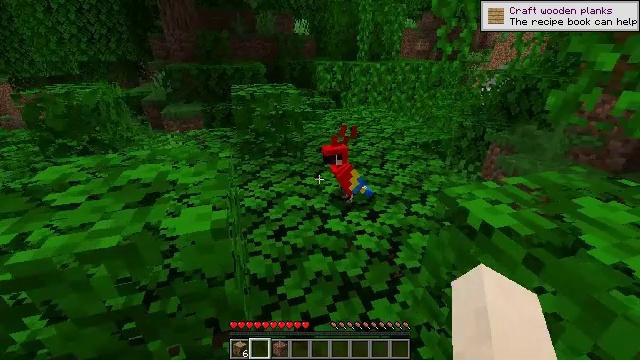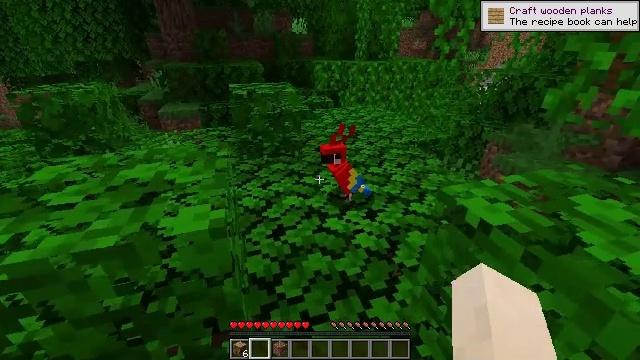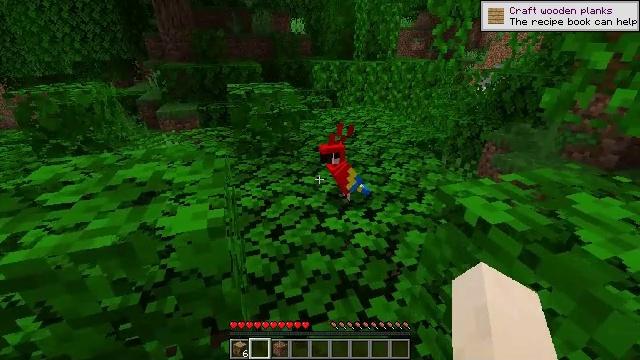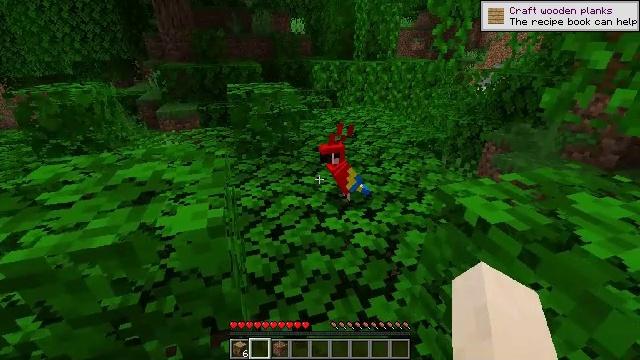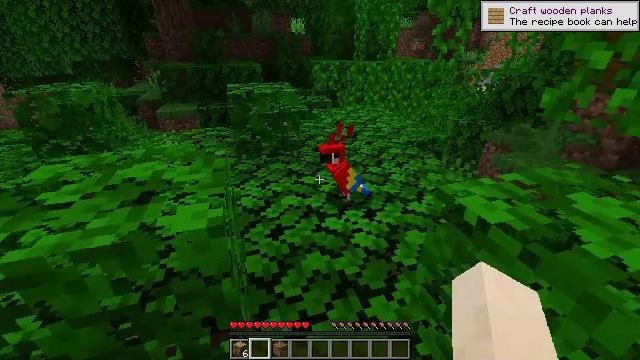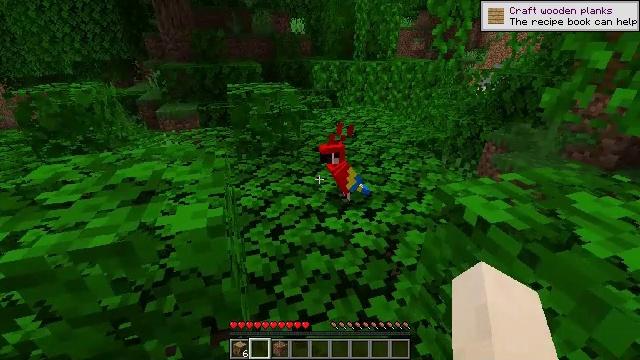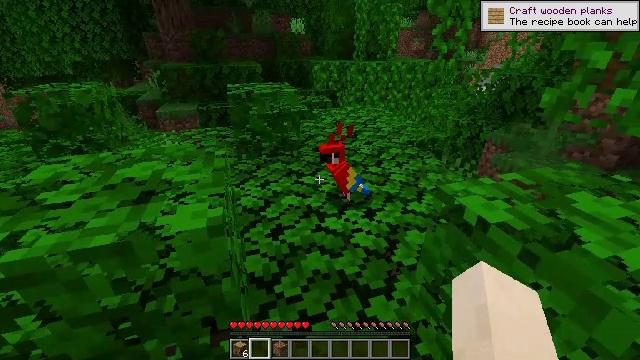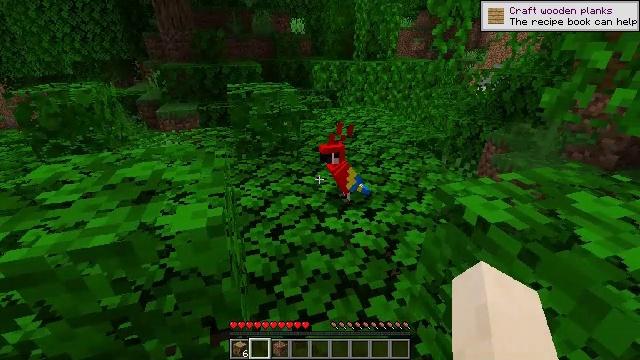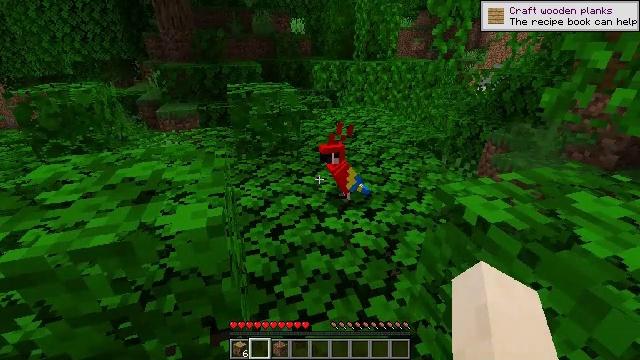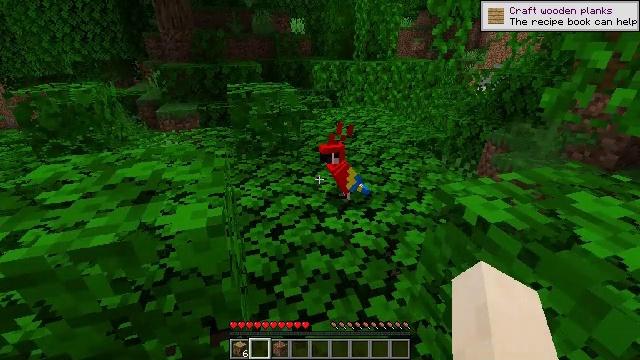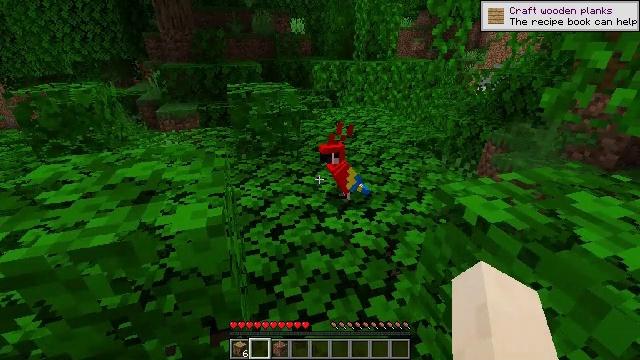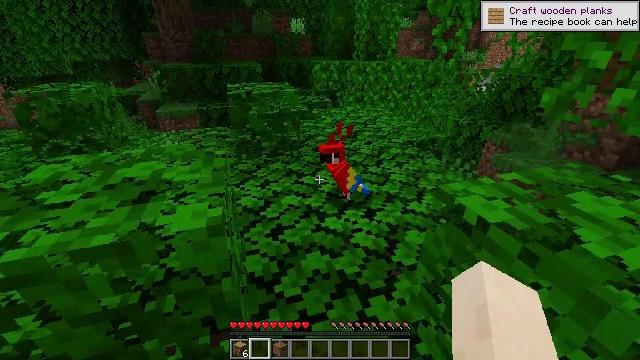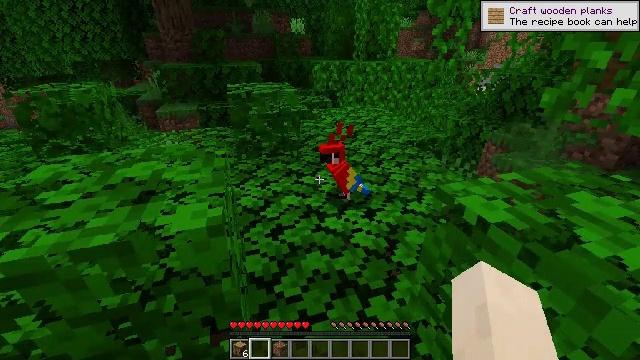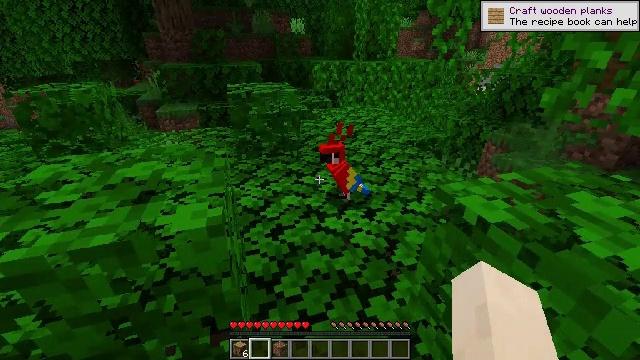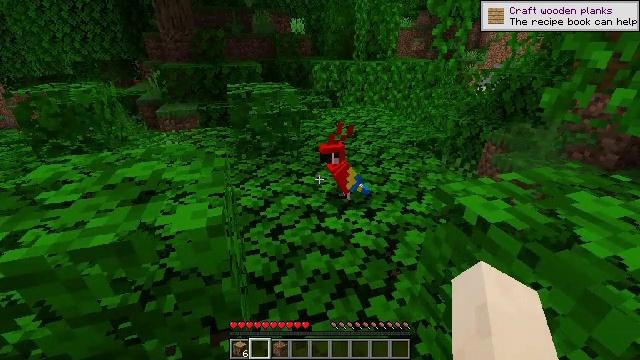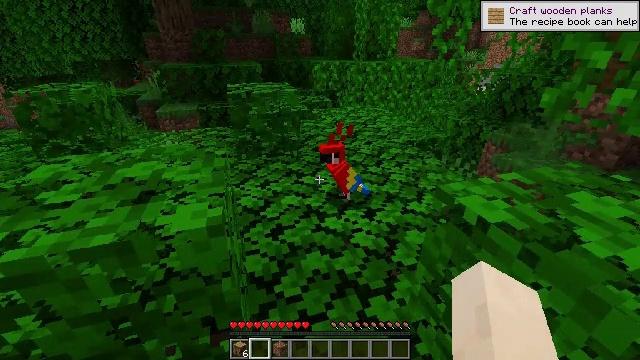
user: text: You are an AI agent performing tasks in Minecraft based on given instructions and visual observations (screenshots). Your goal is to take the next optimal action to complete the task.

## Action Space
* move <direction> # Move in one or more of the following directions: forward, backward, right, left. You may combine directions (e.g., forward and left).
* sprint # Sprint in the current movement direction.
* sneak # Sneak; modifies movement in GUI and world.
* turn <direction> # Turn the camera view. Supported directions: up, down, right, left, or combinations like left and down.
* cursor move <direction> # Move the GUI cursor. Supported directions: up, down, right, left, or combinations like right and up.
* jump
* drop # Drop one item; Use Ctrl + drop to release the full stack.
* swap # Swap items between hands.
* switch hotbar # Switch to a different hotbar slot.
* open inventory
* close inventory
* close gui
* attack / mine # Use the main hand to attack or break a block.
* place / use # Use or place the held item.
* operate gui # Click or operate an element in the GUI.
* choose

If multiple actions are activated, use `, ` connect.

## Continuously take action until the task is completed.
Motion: motion action
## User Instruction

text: Attack the jungle leaves to remove it.
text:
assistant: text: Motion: no_op
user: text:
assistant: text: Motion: no_op
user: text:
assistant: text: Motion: no_op
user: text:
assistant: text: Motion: no_op
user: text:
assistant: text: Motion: no_op
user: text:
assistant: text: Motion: no_op
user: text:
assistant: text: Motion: no_op
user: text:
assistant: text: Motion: no_op
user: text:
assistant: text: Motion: no_op
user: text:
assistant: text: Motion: no_op
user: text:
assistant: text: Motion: no_op
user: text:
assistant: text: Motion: no_op
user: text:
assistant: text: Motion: no_op
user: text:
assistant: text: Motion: no_op
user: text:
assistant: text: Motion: no_op
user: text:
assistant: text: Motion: no_op
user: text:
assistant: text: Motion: no_op
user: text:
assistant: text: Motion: no_op
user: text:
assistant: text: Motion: no_op
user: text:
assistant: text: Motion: no_op
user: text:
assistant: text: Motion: no_op
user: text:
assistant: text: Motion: no_op
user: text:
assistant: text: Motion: no_op
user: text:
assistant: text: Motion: no_op
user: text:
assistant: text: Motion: no_op
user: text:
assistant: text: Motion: no_op
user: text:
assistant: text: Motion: no_op
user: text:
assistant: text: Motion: no_op
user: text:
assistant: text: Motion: no_op
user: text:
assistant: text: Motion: no_op